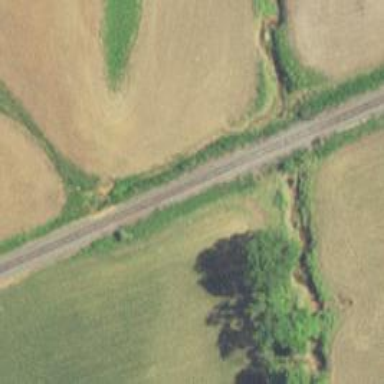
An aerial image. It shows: Railway bridge.